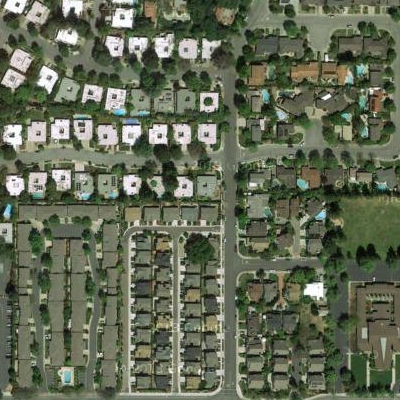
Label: fResident